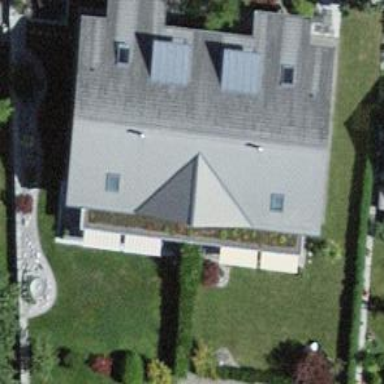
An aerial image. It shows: Simple and straightforward house.